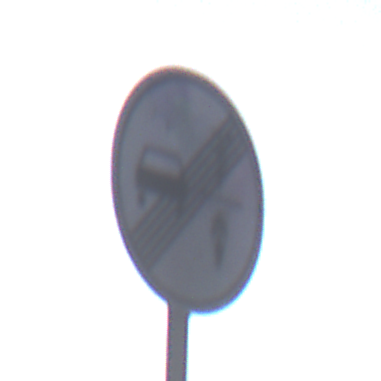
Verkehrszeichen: EndeVerbotUeberholenEinspurigeFahrzeuge
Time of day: Dusk
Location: Outdoor (Nature)
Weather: Clear
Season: NotSpecified
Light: Natural